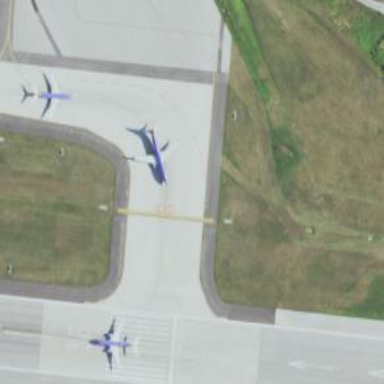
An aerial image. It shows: Image of taxiway at airport.